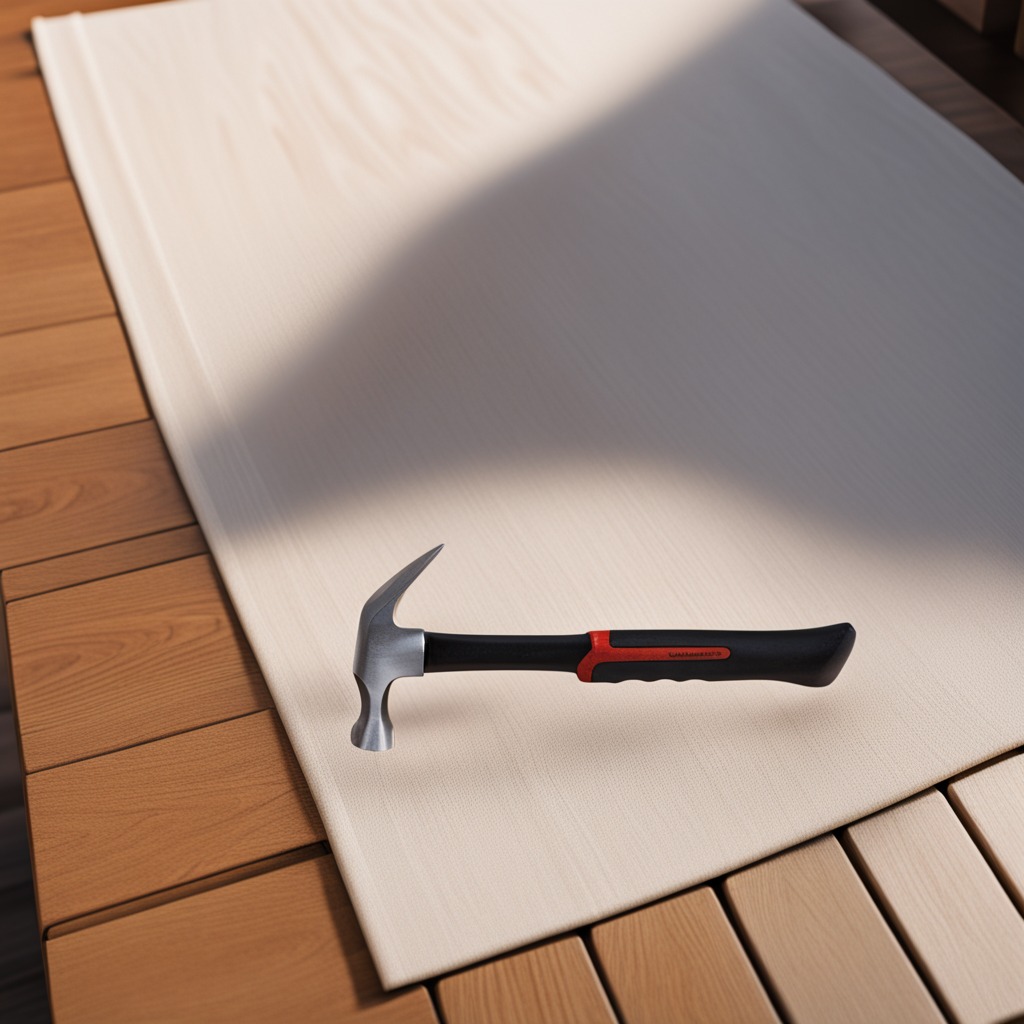
A hammer is lying on the wooden table in the outdoor workshop during daytime bright natural light soft shadows worn but beneath the cloth.